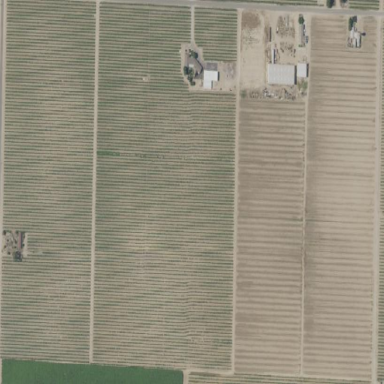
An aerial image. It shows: Vineyard.